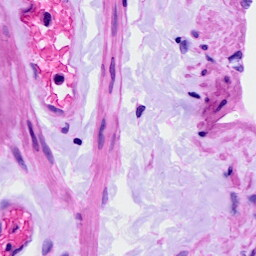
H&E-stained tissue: Ovarian